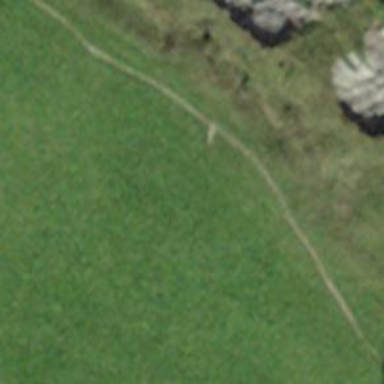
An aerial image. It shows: Path.